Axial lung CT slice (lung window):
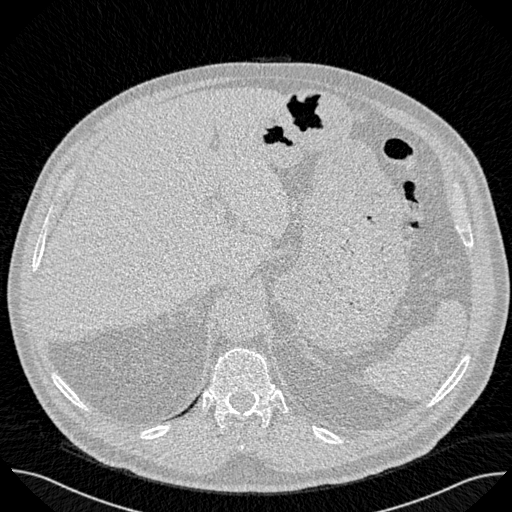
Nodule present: no